Field crop: maize
Growth stage: 2
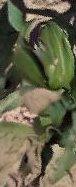
Species: maize